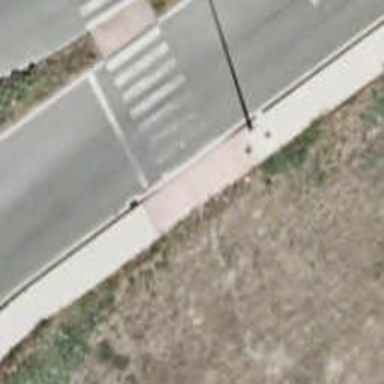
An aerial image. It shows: Sidewalk.